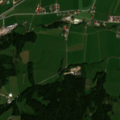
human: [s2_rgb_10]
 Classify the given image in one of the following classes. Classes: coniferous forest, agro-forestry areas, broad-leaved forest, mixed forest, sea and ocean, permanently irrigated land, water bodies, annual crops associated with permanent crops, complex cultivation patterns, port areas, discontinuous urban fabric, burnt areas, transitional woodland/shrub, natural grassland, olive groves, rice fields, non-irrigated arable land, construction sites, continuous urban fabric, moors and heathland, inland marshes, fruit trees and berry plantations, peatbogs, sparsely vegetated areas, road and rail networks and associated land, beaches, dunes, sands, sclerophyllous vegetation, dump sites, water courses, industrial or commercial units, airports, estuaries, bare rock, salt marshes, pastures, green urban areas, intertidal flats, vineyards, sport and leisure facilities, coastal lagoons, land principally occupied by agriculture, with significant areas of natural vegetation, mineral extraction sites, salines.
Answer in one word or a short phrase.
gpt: discontinuous urban fabric, pastures, mixed forest